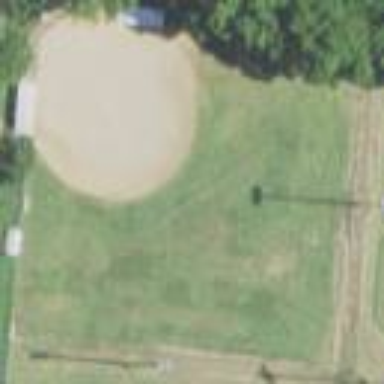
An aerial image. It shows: Baseball pitch for leisure land activities.